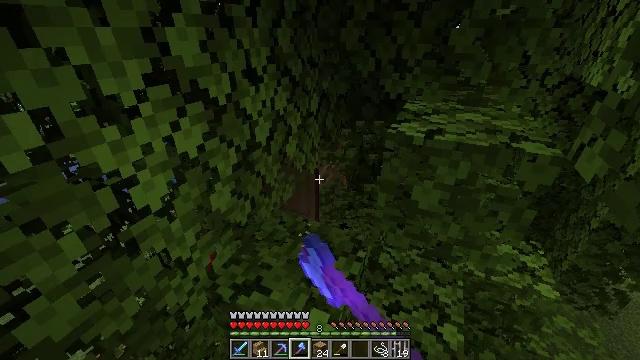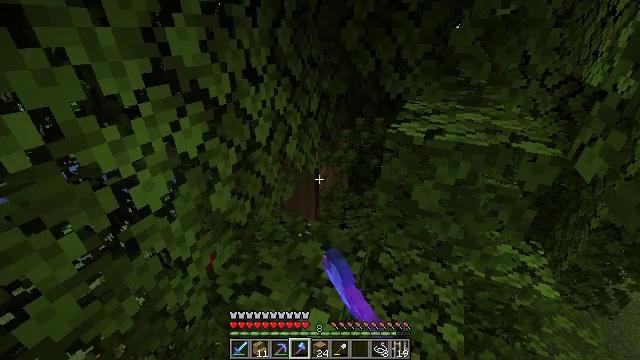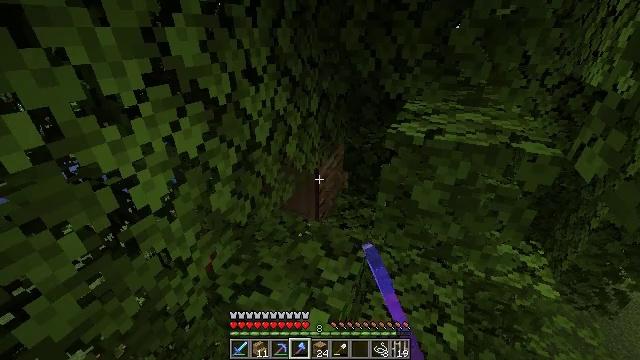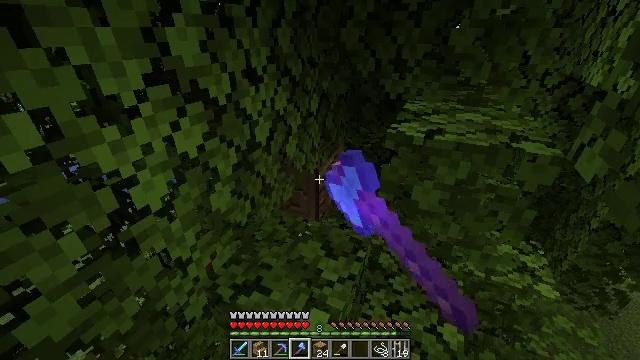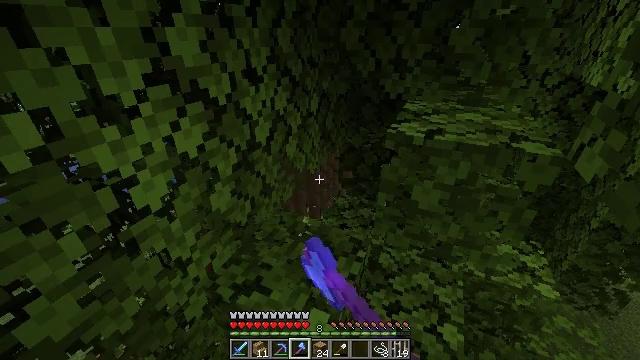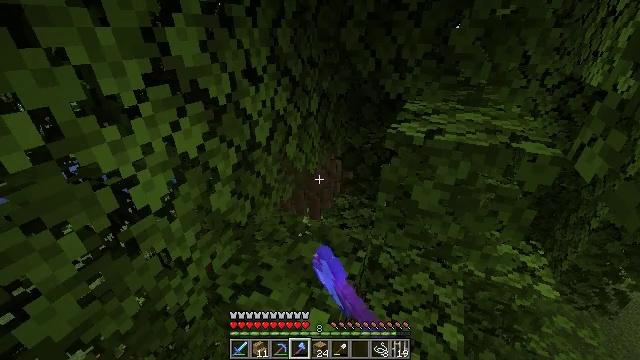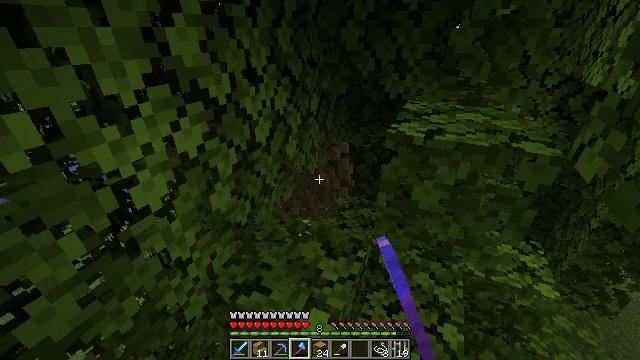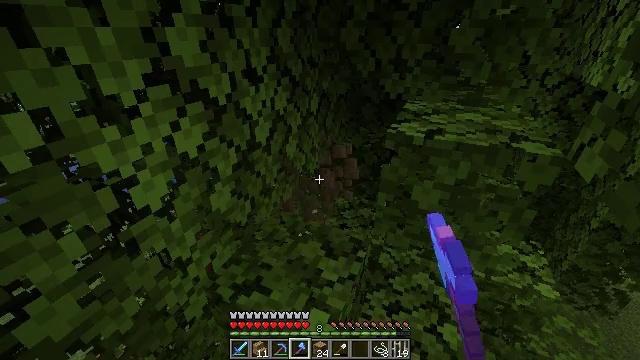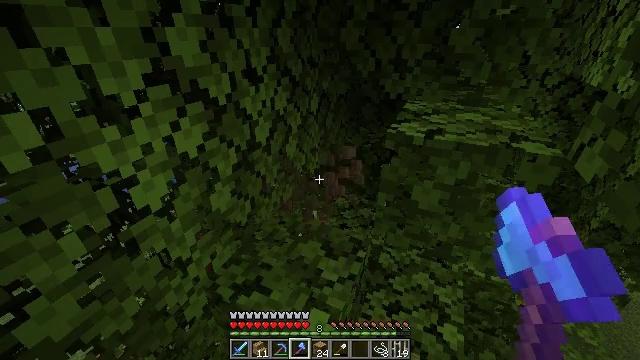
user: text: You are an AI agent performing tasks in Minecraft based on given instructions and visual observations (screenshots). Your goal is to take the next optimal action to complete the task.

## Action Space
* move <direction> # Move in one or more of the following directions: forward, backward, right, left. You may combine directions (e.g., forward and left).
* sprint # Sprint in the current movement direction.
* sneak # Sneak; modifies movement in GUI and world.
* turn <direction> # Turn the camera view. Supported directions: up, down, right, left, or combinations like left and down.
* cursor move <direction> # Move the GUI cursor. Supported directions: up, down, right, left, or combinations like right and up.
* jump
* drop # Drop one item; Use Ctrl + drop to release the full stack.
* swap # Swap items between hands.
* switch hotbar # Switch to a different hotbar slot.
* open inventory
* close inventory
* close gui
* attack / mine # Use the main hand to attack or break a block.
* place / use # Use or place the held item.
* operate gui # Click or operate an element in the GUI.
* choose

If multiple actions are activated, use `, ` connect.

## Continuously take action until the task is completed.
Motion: motion action
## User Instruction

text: Collect oak log for crafting.
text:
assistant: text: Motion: attack / mine
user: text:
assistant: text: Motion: attack / mine
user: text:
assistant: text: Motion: attack / mine
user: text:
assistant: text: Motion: attack / mine
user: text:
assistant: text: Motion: attack / mine
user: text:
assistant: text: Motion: attack / mine
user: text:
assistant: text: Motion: attack / mine
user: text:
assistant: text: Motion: attack / mine
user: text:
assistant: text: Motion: attack / mine